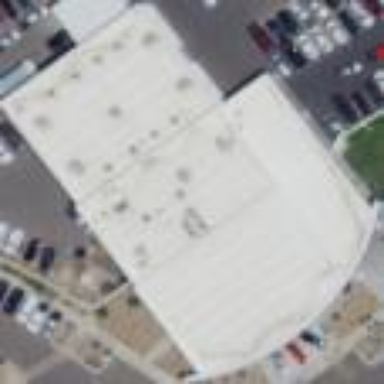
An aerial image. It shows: Car shop building.